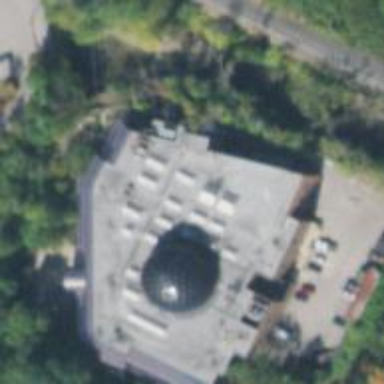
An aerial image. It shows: Interesting building that serves as tourist attraction.